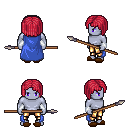
a pixel art fantasy rpg character, male body template, dark elf, purple skin, blue cape, gold greaves, ruby red pageboy hairstyle, white cloth bracers, brown slippers, spear, four views (front, back, left, right), 2x2 character sprite sheet, small pixel art, hard edges, no anti-aliasing